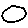
Label: circle